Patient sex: M
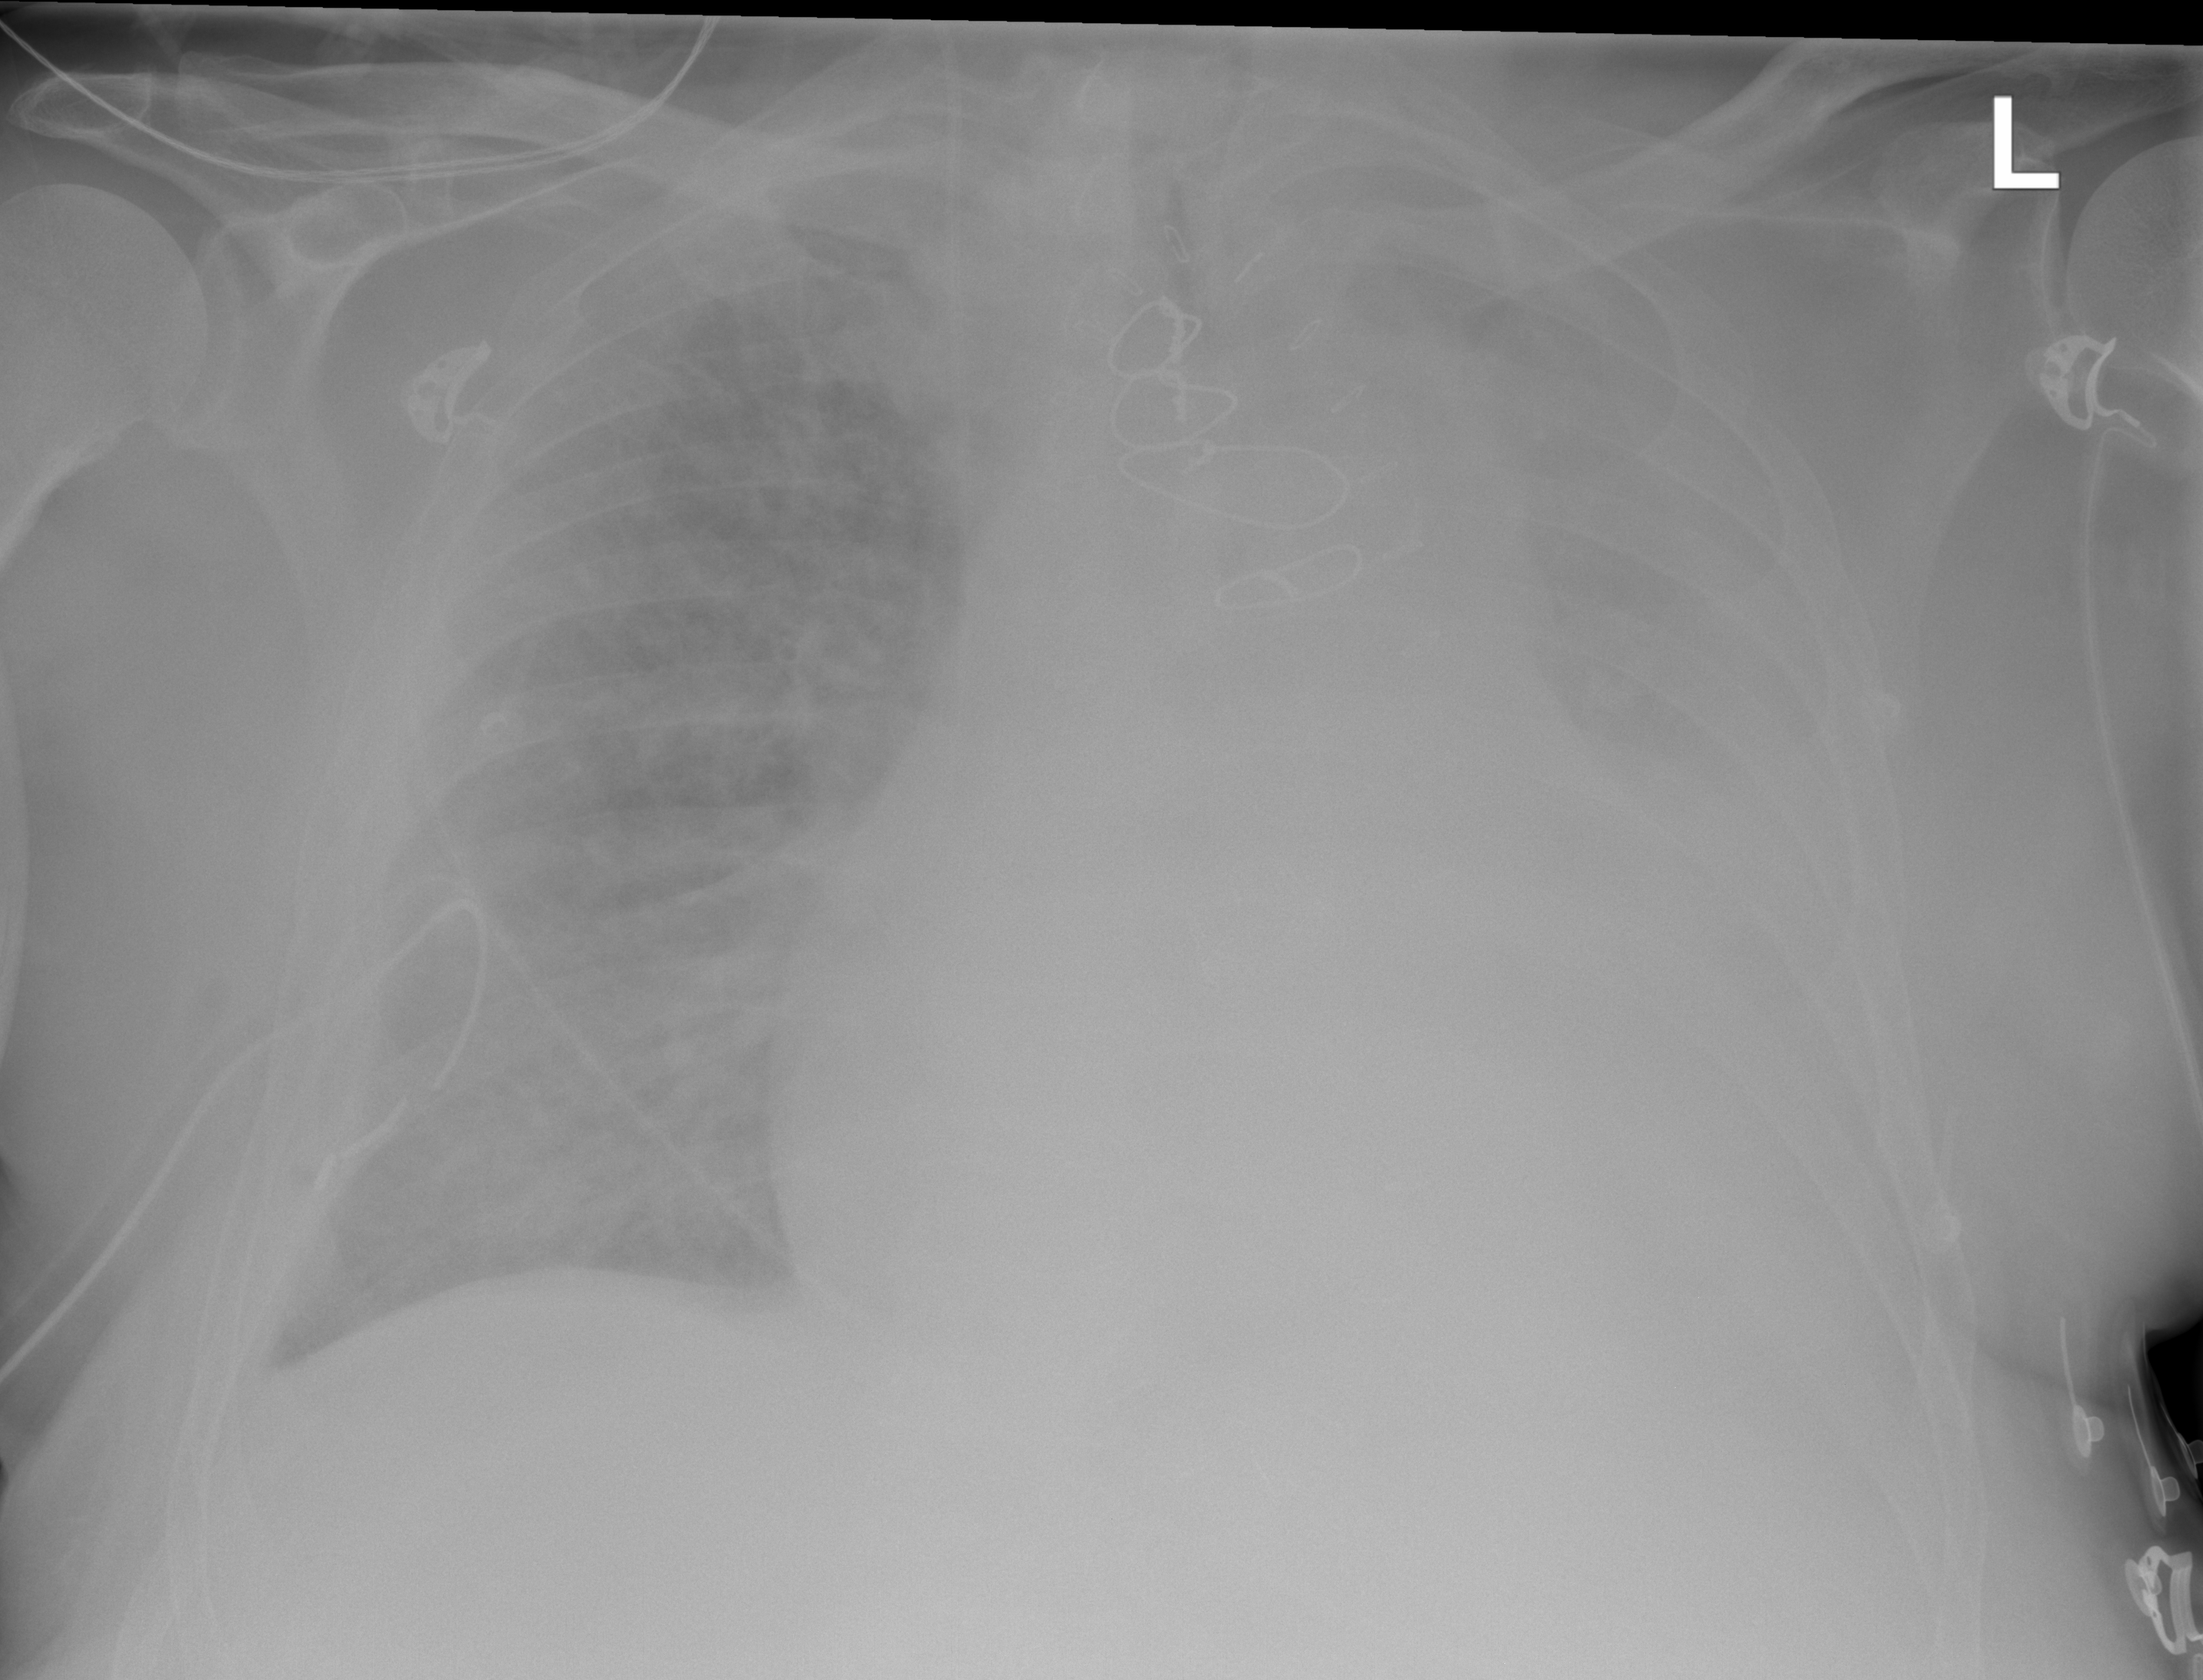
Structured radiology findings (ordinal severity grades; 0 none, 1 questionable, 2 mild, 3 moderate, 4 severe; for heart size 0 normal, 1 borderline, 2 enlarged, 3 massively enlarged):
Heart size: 2
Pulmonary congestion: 2
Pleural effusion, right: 2
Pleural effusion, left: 3
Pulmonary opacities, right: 0
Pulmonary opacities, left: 2
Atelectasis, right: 2
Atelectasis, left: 2